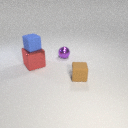
large red metal cube below small blue rubber cube